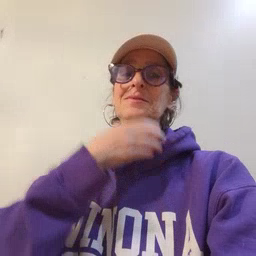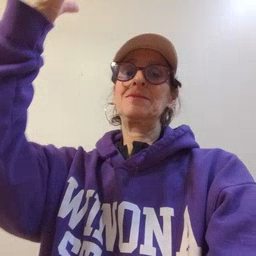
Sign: giraffe